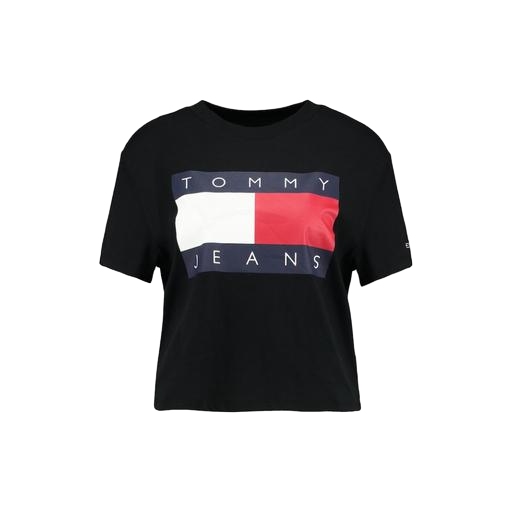
graphic tee, crop tee, mid t-shirt, white background